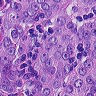
Metastatic tissue present: yes